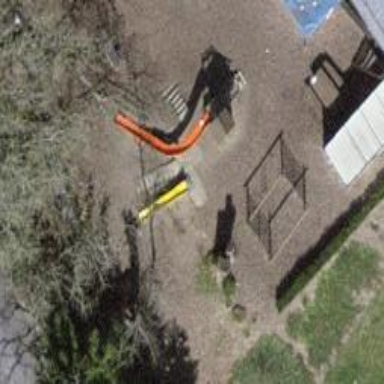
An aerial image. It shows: Playground featuring slide.